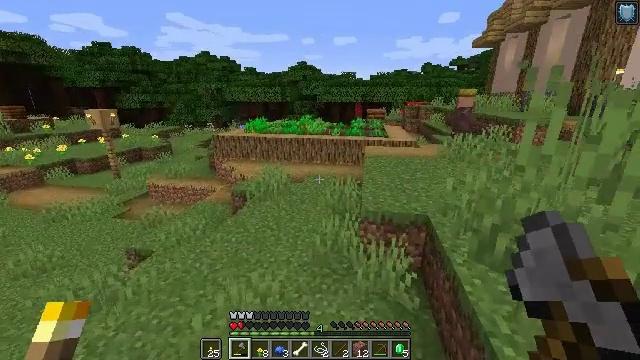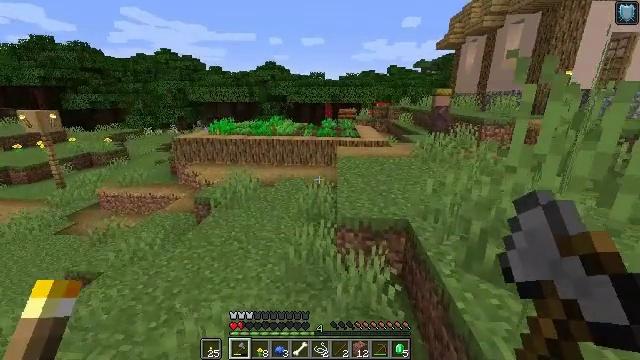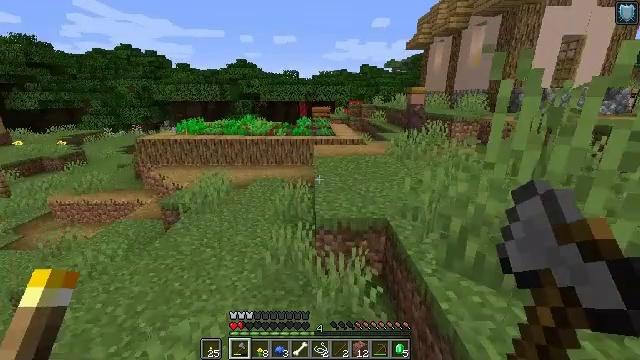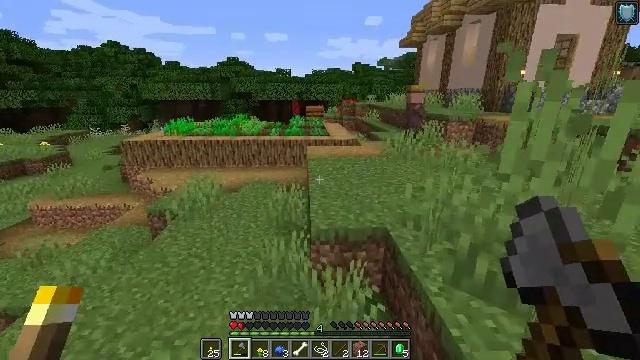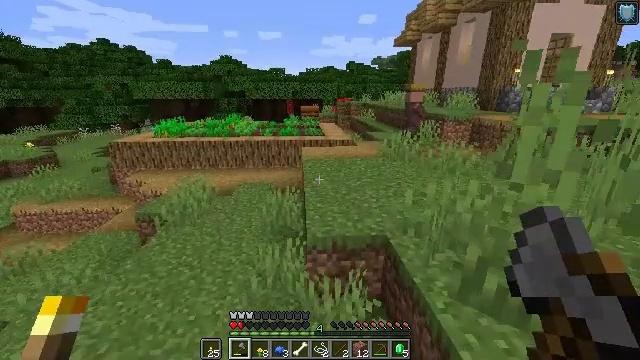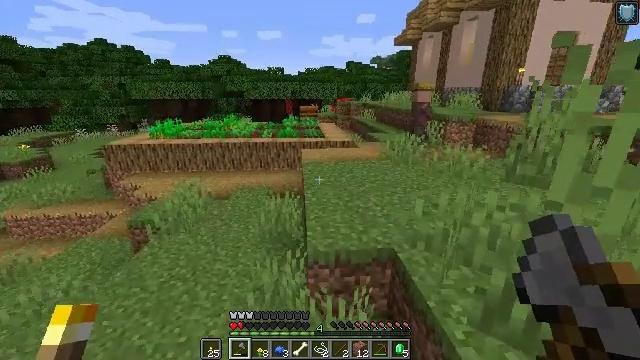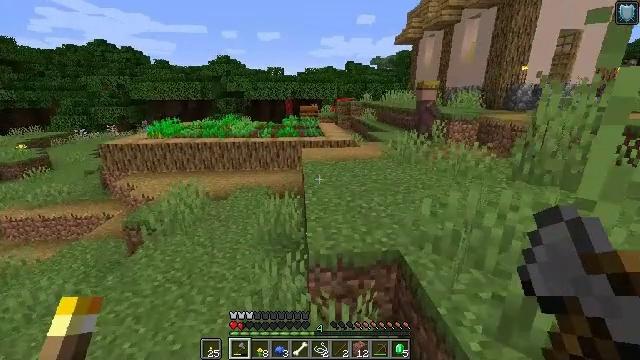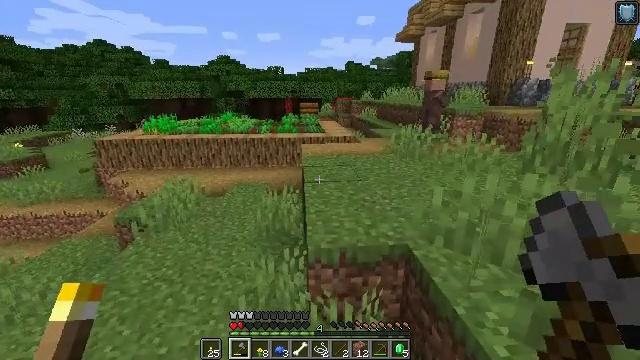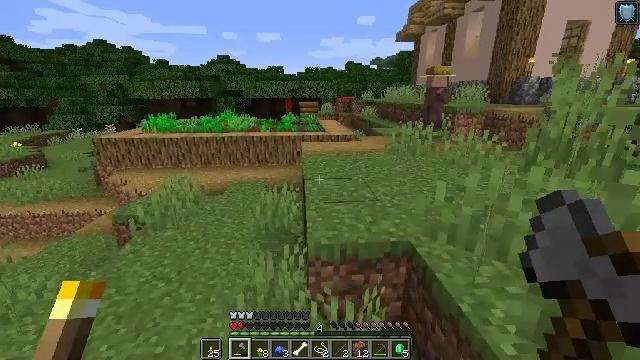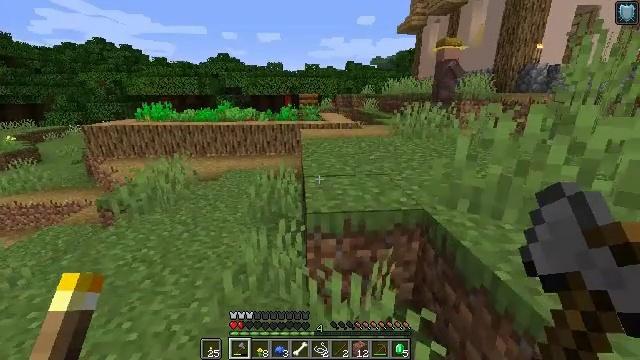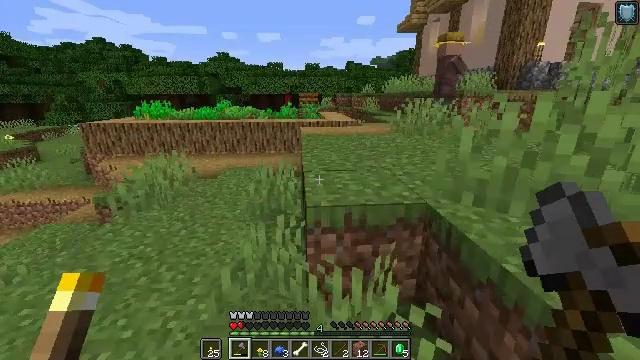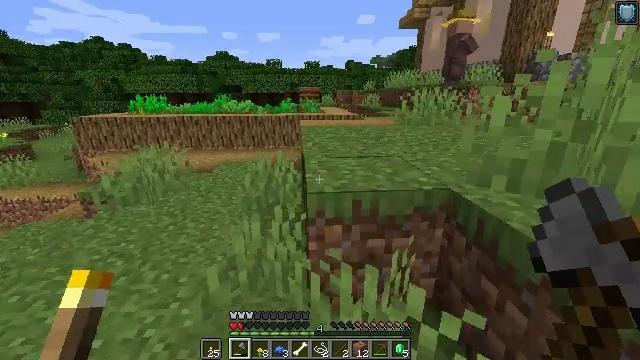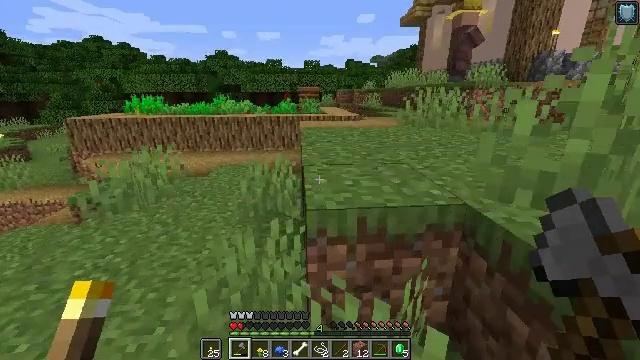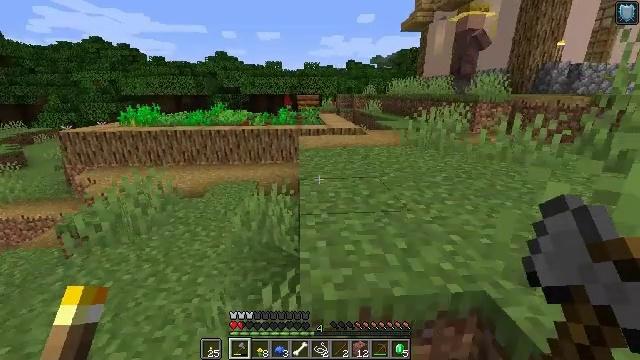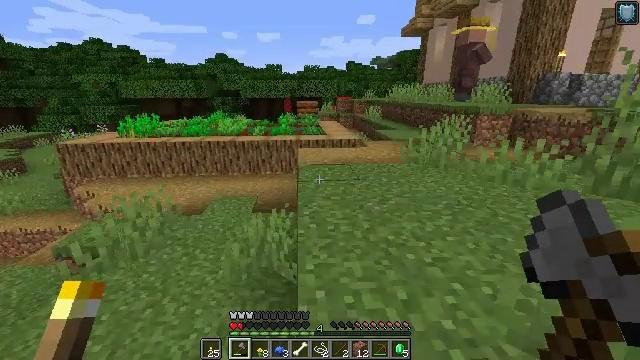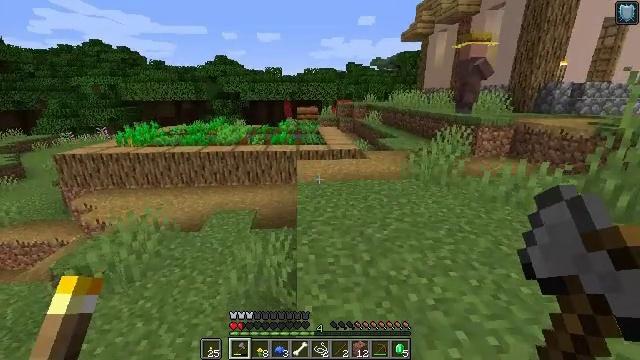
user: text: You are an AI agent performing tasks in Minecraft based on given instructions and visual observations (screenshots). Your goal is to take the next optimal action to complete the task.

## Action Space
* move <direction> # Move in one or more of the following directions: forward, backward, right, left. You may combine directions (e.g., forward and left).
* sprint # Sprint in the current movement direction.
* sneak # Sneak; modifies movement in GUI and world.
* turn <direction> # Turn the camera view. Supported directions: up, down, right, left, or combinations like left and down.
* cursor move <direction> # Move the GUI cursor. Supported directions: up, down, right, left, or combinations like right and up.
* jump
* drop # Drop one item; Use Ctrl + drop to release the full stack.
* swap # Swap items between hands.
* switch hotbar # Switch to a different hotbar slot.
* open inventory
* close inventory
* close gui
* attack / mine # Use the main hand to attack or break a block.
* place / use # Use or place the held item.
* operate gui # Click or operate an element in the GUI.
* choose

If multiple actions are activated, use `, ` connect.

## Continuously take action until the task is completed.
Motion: motion action
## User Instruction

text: Interact with the crafting table to craft a loom.
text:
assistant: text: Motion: move forward, turn right
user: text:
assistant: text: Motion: move forward, turn right
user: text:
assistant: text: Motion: move forward, turn right
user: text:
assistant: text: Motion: move forward, turn right
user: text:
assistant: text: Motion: move forward
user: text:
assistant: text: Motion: move forward
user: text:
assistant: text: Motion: move forward
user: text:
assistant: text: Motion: move forward
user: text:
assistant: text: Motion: move forward
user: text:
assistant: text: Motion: move forward
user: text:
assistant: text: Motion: move forward
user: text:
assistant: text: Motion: move forward
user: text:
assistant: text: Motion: move forward, jump
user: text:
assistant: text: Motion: move forward, jump
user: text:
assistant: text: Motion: move forward, jump
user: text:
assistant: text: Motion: move forward
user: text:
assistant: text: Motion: move forward
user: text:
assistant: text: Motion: move forward
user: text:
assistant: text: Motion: move forward
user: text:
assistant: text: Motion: move forward
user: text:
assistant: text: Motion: move forward
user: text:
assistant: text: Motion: move forward
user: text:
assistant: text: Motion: move forward
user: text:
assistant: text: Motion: move forward
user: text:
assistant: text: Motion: move forward
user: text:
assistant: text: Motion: move forward
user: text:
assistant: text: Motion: move forward
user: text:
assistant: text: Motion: move forward
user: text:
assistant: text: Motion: move forward
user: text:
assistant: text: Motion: move forward